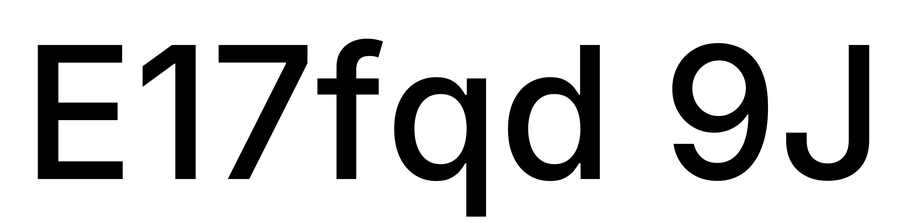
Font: Inter_Medium